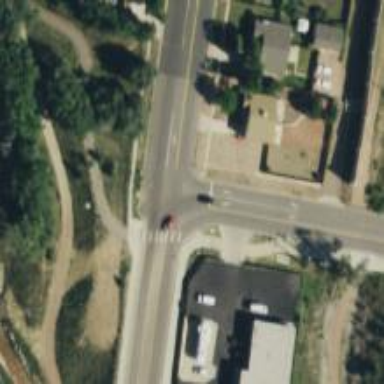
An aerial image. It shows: Road with stop sign.